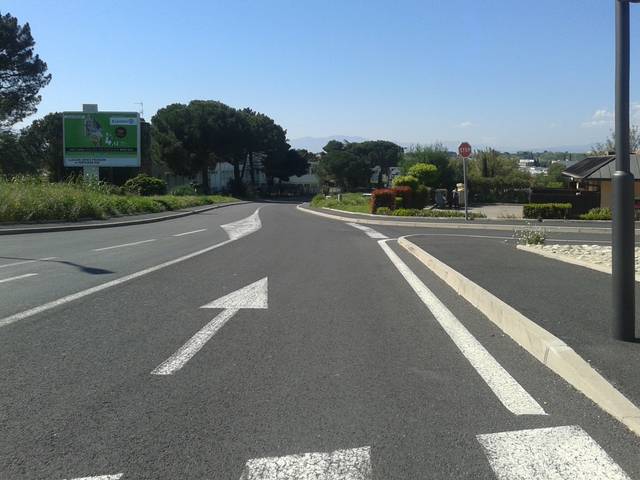
Region: France
Coordinates: 42.681, 2.896